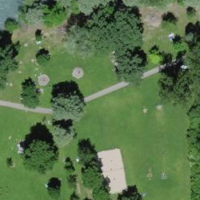
EUNIS habitat code: 53
Species observed at this site:
Aix sponsa
Prunus padus